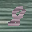
Label: 8